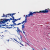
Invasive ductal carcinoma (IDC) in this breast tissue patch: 0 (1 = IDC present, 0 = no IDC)